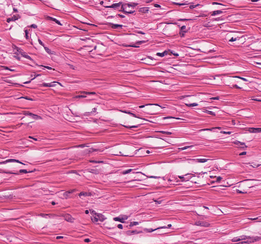
Tumor epithelial tissue: no
Tumor-associated stroma tissue: yes
Normal tissue: no